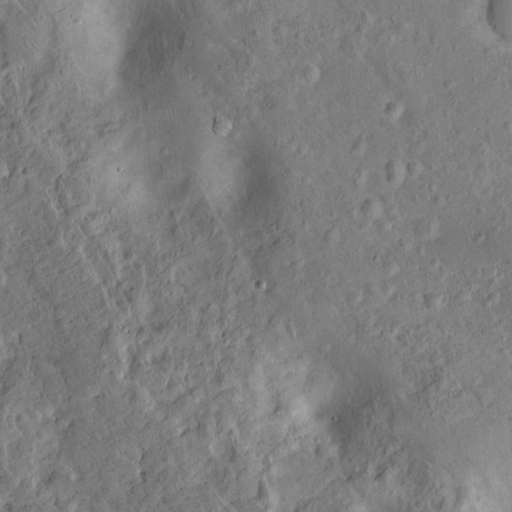
Classes present: Background, Cone